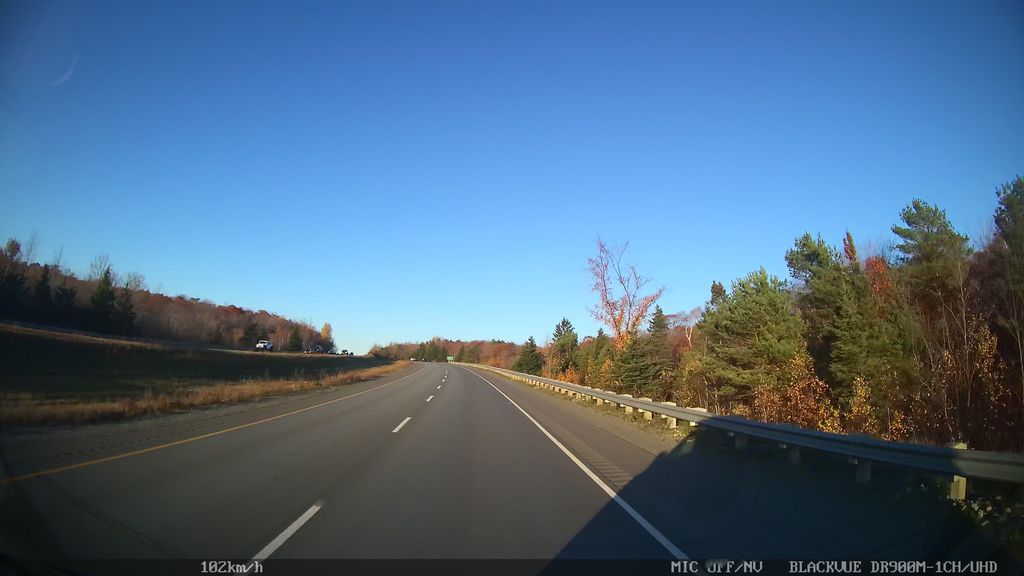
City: halifax